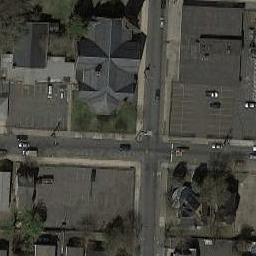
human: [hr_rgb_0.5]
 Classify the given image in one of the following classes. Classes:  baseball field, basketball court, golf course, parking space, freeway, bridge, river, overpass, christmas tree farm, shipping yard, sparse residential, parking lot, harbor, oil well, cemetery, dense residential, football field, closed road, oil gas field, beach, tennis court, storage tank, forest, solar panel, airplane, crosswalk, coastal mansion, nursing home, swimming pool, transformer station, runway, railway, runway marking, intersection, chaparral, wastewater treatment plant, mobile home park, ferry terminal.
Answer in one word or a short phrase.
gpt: intersection